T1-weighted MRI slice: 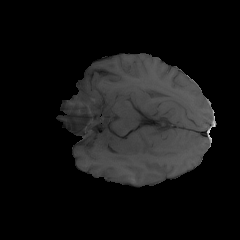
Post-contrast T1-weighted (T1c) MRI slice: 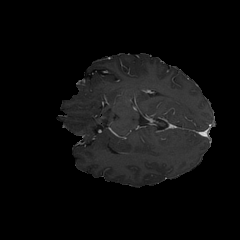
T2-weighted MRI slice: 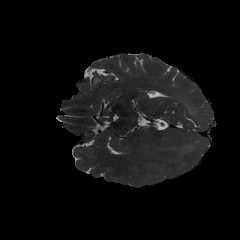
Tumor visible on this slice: no